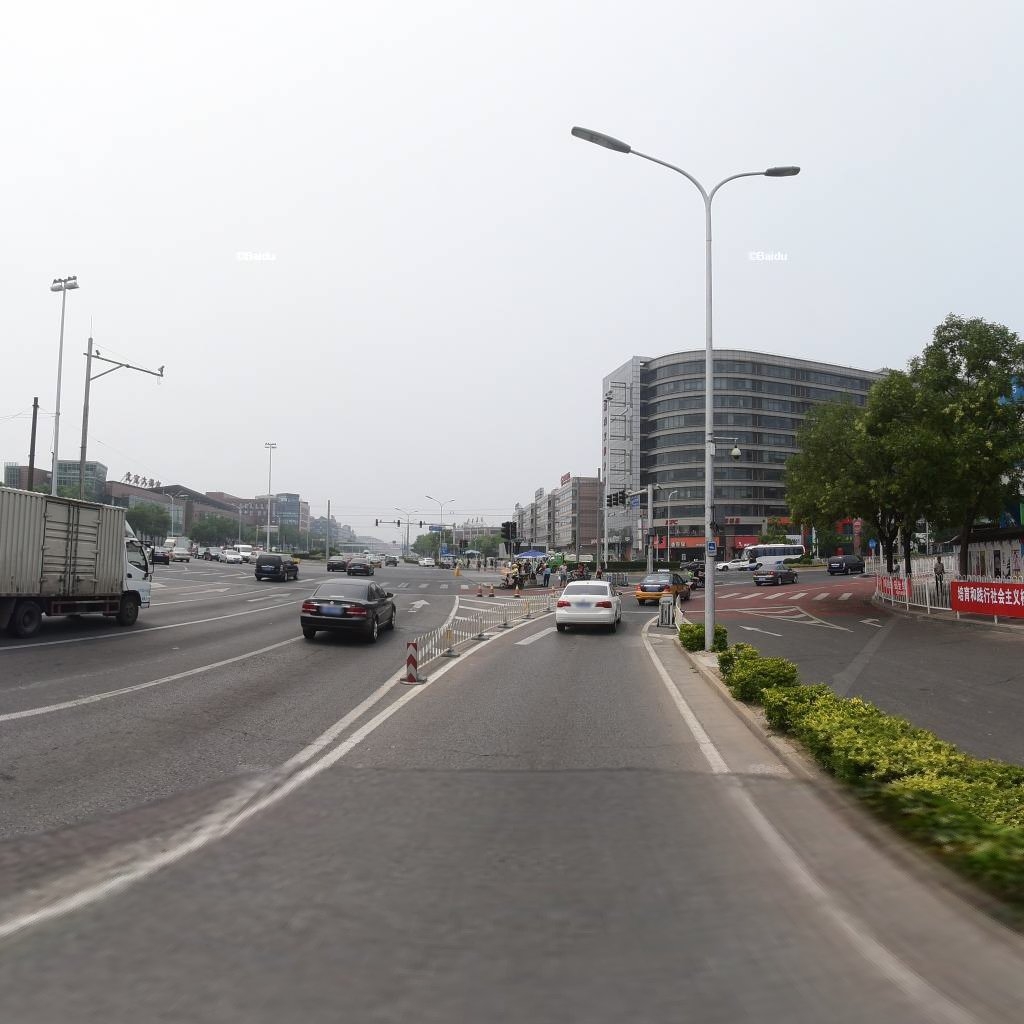
Region: Dongcheng
Road damage annotations: transverse crack